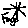
Label: star